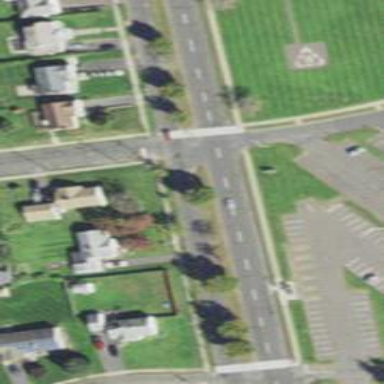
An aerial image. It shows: Unmarked crossing on footway.